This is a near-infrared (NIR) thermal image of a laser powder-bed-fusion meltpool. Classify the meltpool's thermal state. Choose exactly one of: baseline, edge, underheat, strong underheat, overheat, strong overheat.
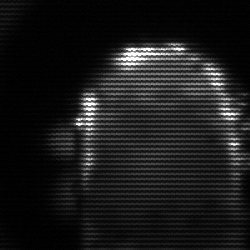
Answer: baseline